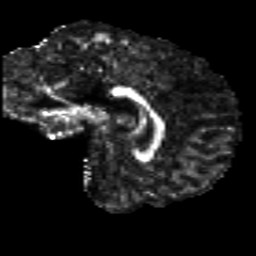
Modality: FA
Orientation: sagittal
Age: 21
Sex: male
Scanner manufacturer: siemens
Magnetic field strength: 3 T
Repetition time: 8.8 s
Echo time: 0.085 s